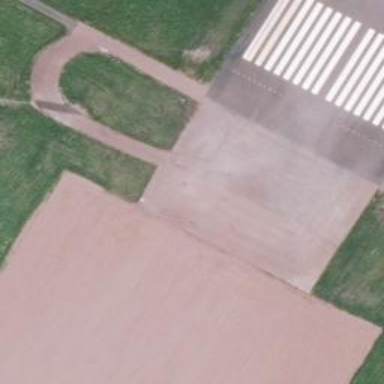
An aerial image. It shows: Runway in airport area.